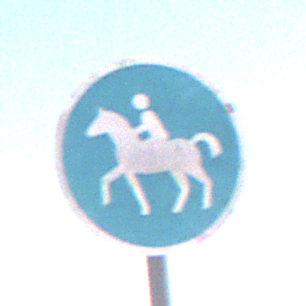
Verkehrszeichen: Reitweg
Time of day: Midday
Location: Outdoor (Nature)
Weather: Clear
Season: NotSpecified
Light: Natural